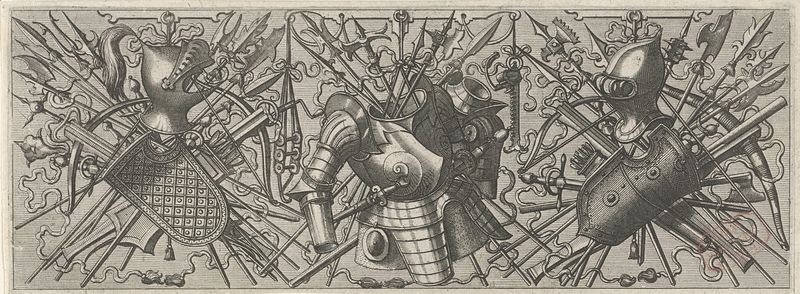
Titel: Fries met links een helm, een schild en gekruiste stokwapens en kruisbogen
Künstler: Johannes of Lucas van Doetechum
Standort: Amsterdam
Institution: Rijksmuseum
Schlagwörter: grau, zeichnung, karo, spitze, bogen, grafik, krieg, könig, lanze, metall, schild, druck, schwert, schwerter, waffen, faust, helm, lilie, ritter, rüstung, wappen, helme, harnisch, lanzen, ritterrüstung, armbrust, pike, piken, speer, monarchie, kupferstich, pfeil, pfeile, schilde, rüstungen, ritterrüstungen, spieß, harnische, gravüre, helebarde, lanze#, rücstungen, bogenpfeil